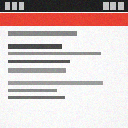
Screen state: on